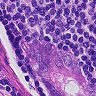
Metastatic tissue present: yes